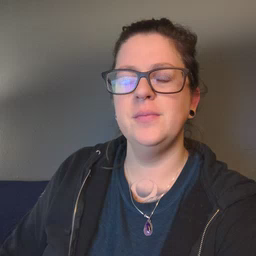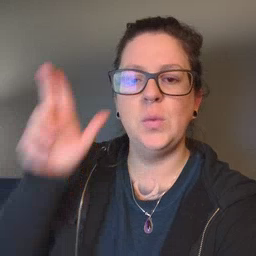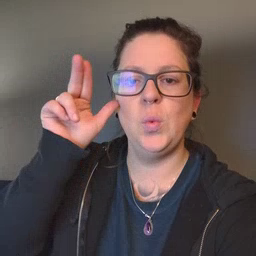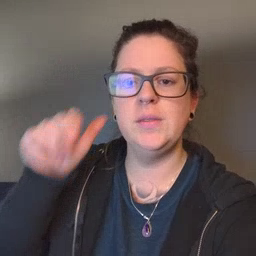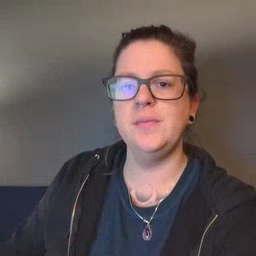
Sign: horse